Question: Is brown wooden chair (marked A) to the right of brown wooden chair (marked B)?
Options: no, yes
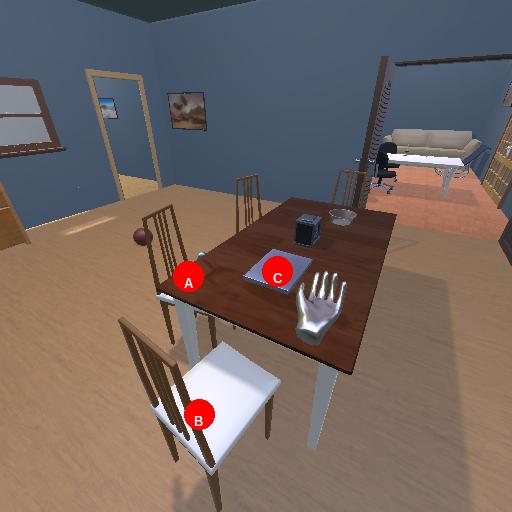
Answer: no